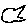
Label: fish